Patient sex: M
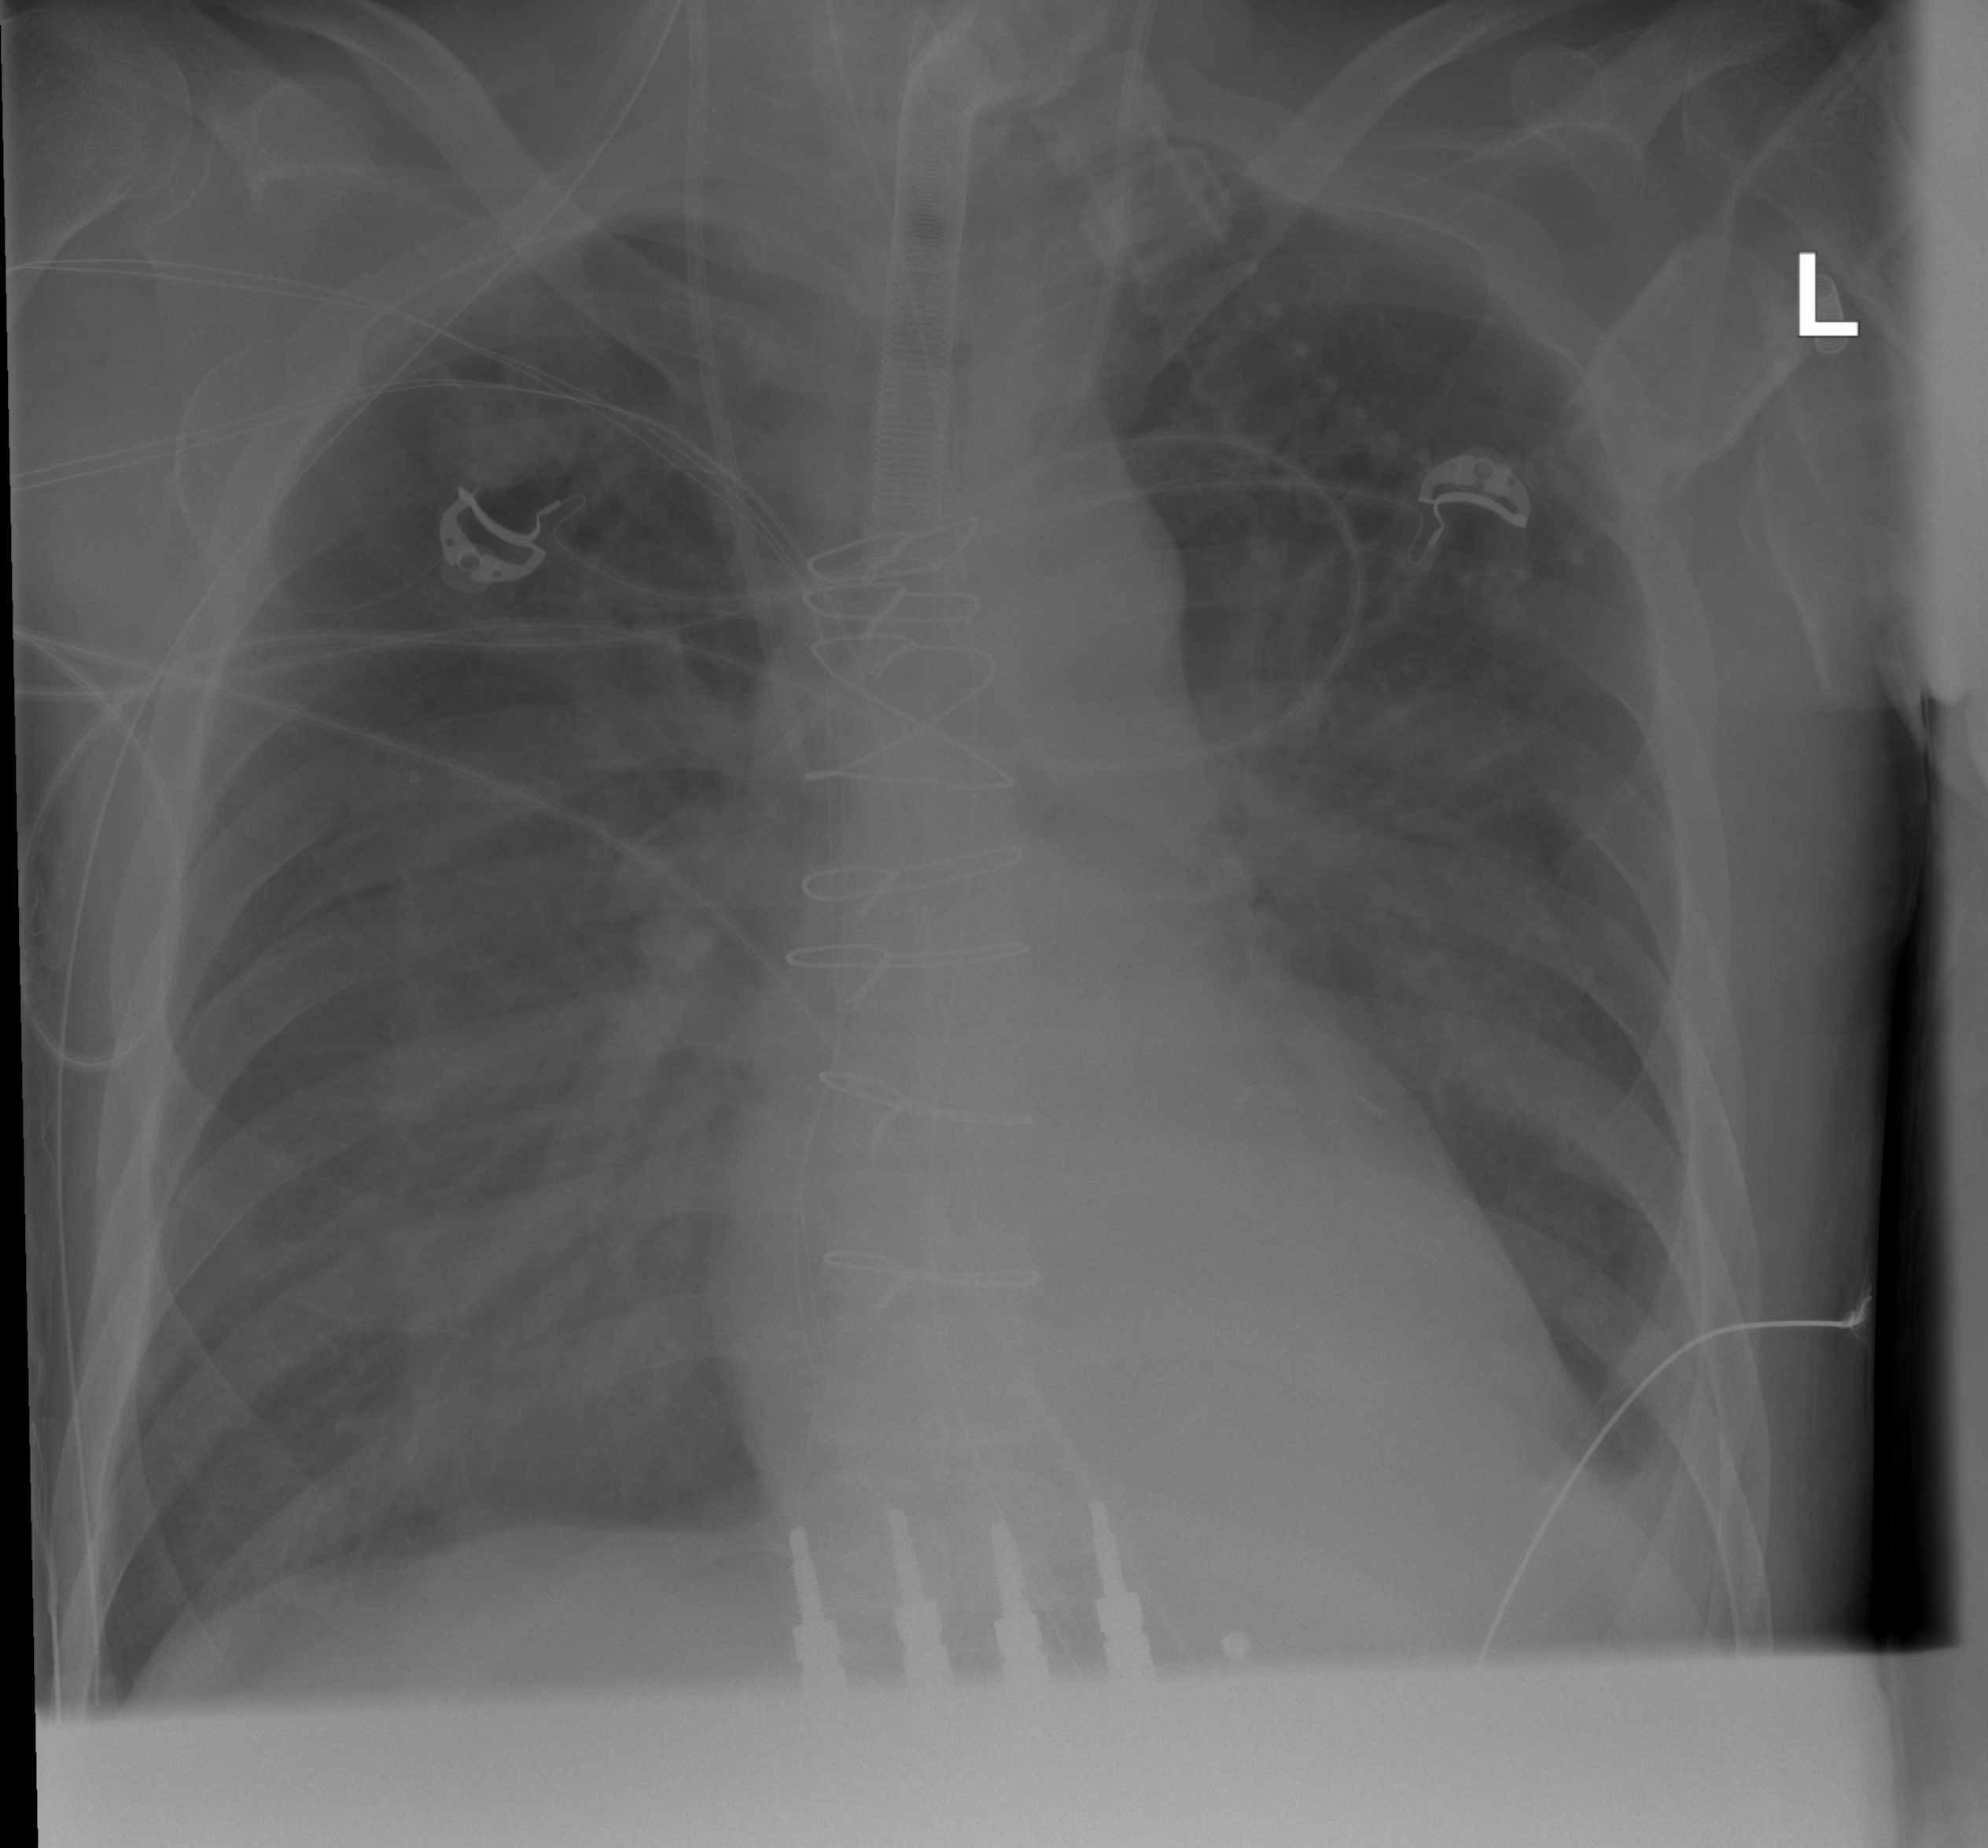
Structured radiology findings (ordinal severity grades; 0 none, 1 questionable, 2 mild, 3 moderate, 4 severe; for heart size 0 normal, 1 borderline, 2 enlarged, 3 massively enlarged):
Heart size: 0
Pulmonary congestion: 0
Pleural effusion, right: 0
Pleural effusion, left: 1
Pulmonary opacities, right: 2
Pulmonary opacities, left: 2
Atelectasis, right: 2
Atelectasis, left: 2